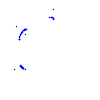
Particle: kaon